Question: I need to display a text area between two labels and the textarea need to use the maximum
width available without making any of the labels to move out of the row.
I've been trying with some styles without much luck!
'''
<body>
<div class="wrapper">
<span class="preTextContainer">Pre Text</span>
<span><textarea class="fullWidthTextArea">Some text area content</textarea></span>
<span class="postTextContainer">Post Text</span>
</div>
</body>
'''
'''
.wrapper {
white-space: nowrap;
}
.preTextContainer {
float:left;
}
.postTextContainer {
float:right;
}
textarea.fullWidthTextArea {
width: 100%;
}
'''
<URL>
What I'm trying to achieve would look like the following:

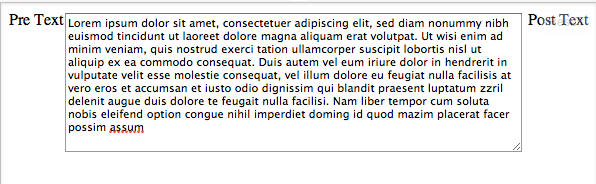
Answer: It seems possible with something like the following.
'''
<div class="container">
<span class="label">Pre Text</span>
<span class="field "><textarea class="large">Some text area content</textarea></span>
<span class="label">Post Text</span>
</div>
'''
'''
.container
{
display:table-row;
width:100%;
}
.field
{
display: table-cell;
width: 100%;
}
.label
{
display: table-cell;
width: 1px;
white-space: nowrap;
}
textarea.large {
width: 100%;
-moz-box-sizing: border-box;
-webkit-box-sizing: border-box;
box-sizing: border-box;
}
'''
<URL>